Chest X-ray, PA view. Patient: 3 years old, sex M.
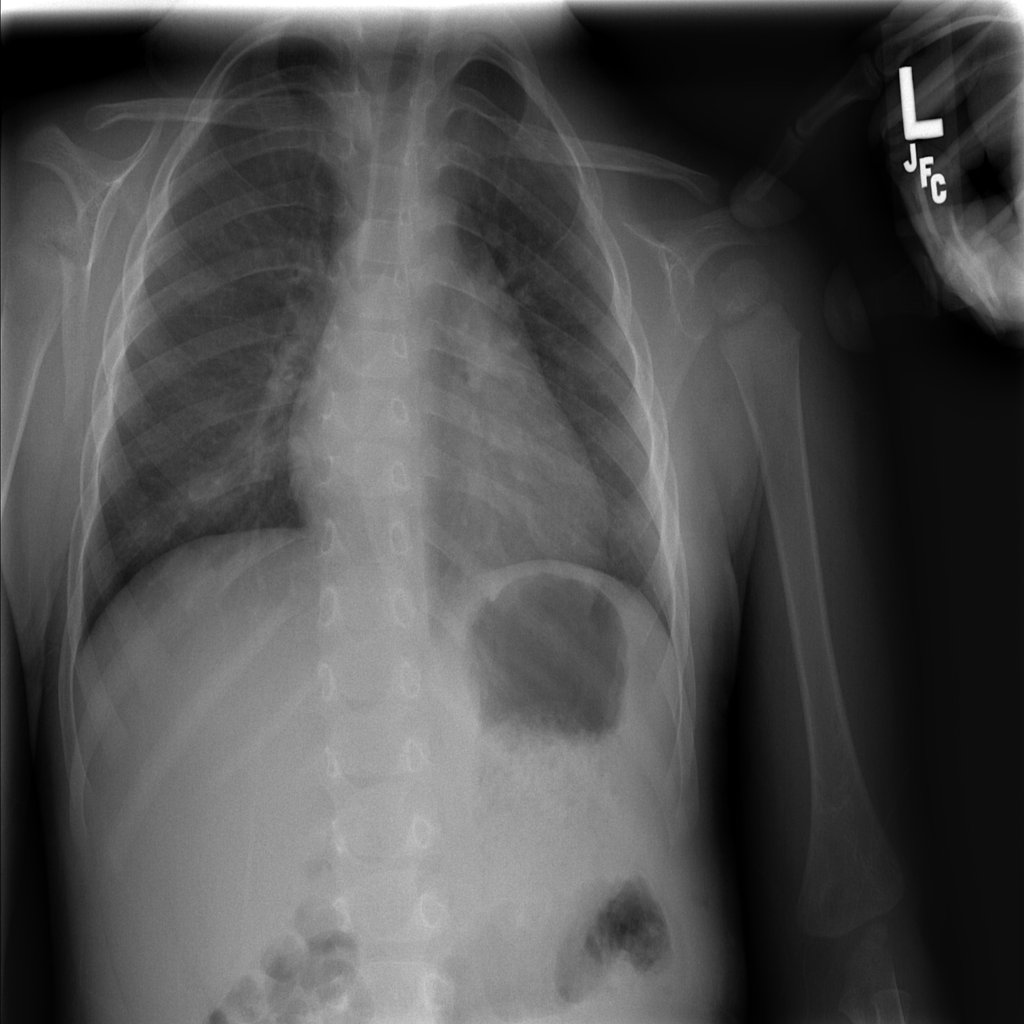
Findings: No Finding